Question: I want to pass blank value on single click function and want to redirect on double click.
Here my code for HTML

Code for j-query
'''
$(function () {
var clicker = $('#Nav a');
$(this).click(function () {
$(this).attr('href', '');
});
clicker.dblclick(function () {
window.location = $(this).attr("href");
});
}
'''
kindly suggest how i can pass same attribute value for two different function or any other way to do that.
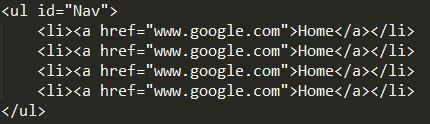
Answer: You can use <URL> to prevent redirection on single click:
'''
$(function () {
var clicker = $('#Nav a');
clicker.click(function (e) {
e.preventDefault();
});
clicker.dblclick(function () {
window.location = $(this).attr("href");
});
})
'''
Also, note that '$(this)' of your click function is not map to any element at this moment. Since you've assigned 'var clicker = $('#Nav a')' then you can use 'clicker.click' instead.
<URL>